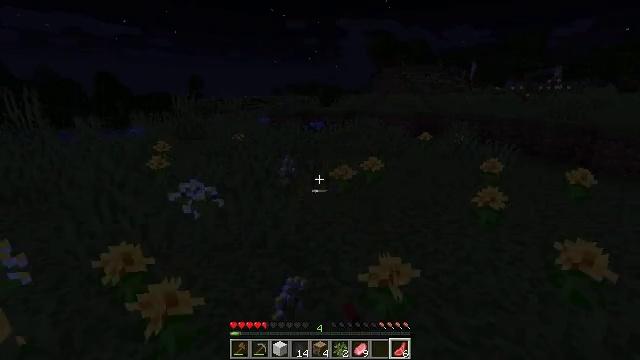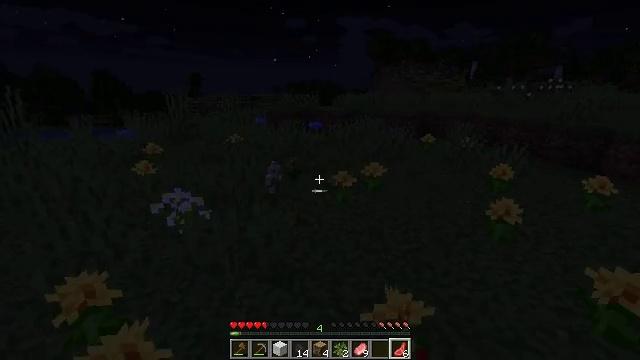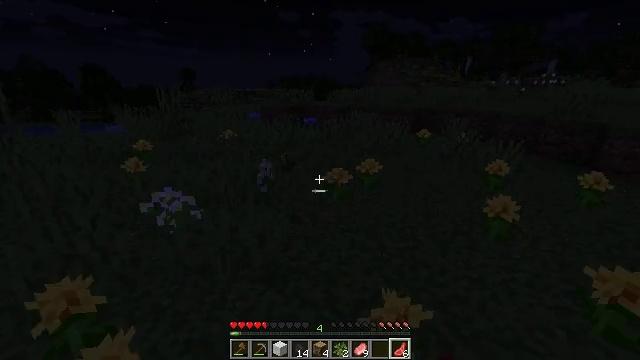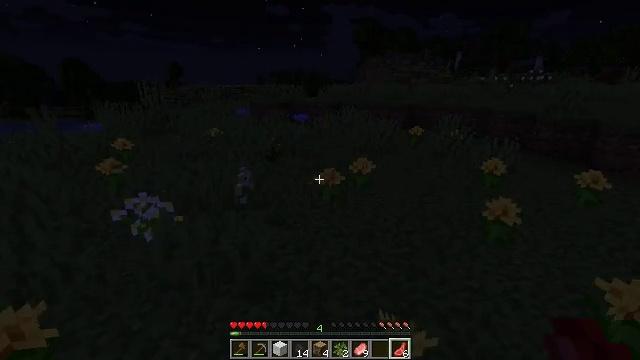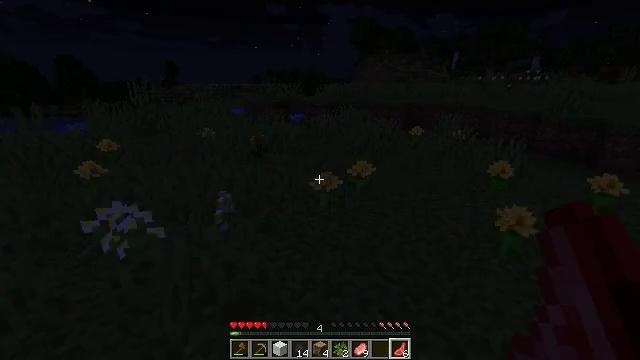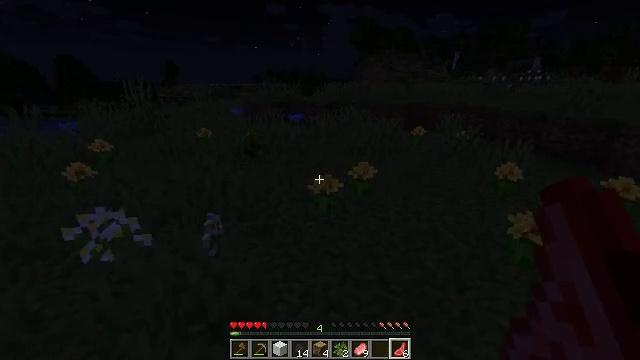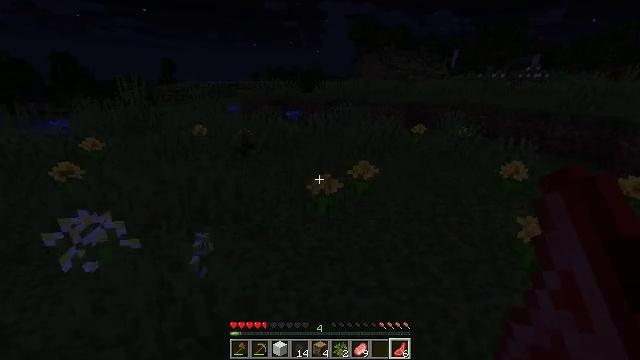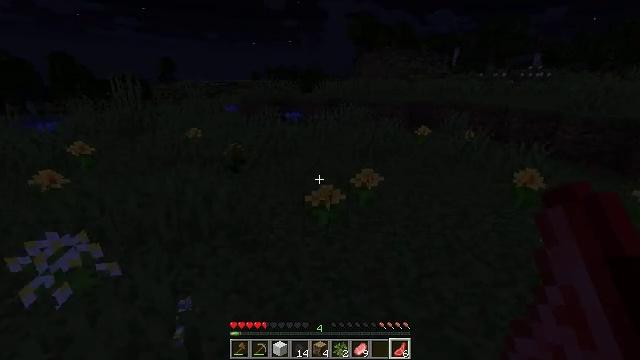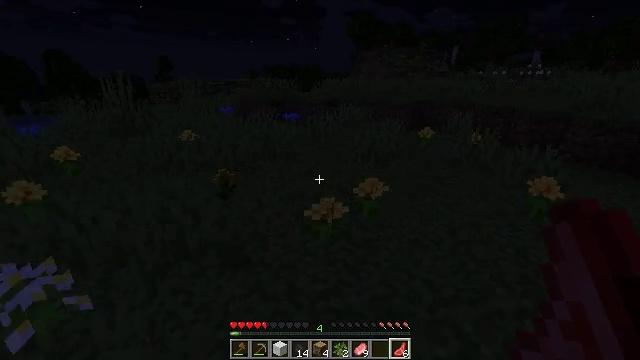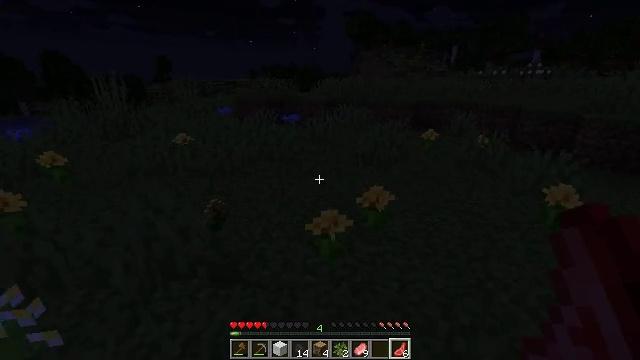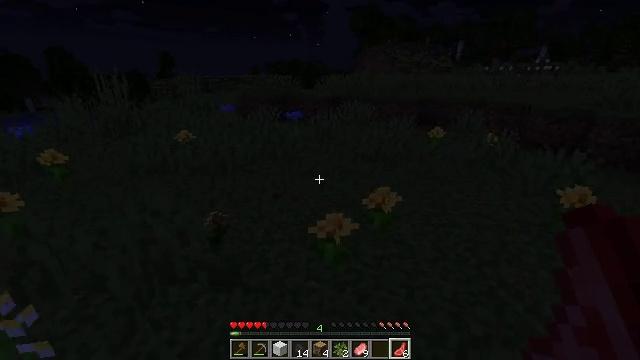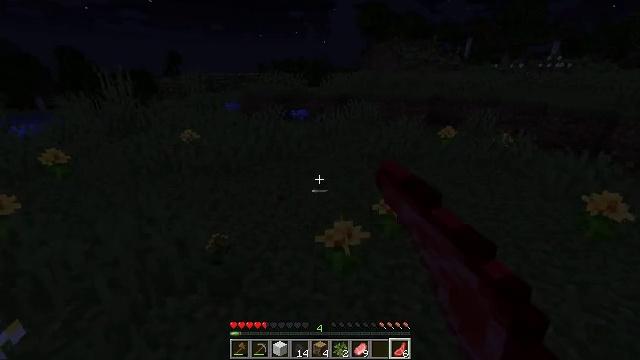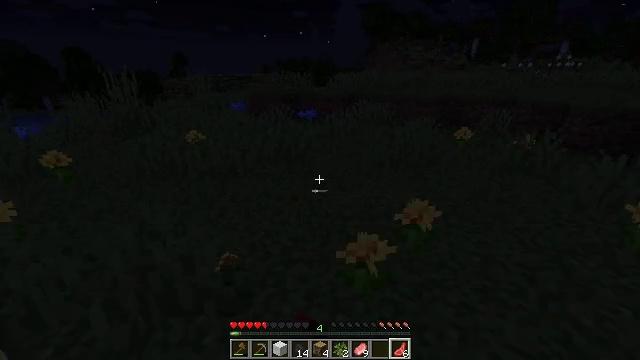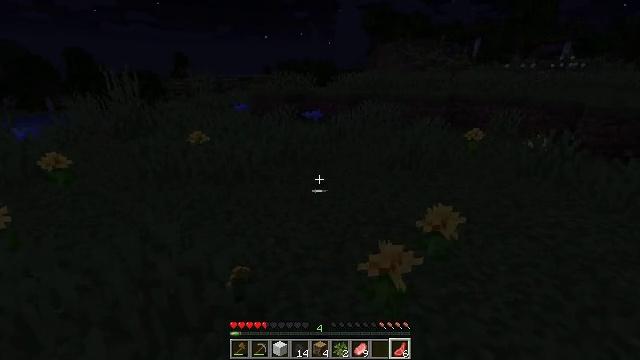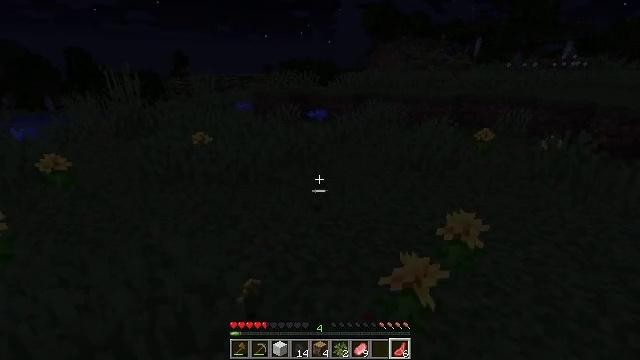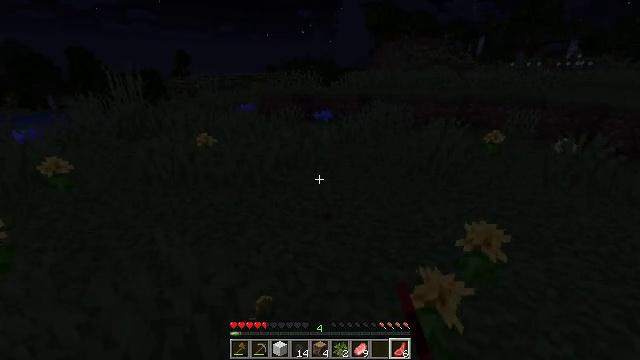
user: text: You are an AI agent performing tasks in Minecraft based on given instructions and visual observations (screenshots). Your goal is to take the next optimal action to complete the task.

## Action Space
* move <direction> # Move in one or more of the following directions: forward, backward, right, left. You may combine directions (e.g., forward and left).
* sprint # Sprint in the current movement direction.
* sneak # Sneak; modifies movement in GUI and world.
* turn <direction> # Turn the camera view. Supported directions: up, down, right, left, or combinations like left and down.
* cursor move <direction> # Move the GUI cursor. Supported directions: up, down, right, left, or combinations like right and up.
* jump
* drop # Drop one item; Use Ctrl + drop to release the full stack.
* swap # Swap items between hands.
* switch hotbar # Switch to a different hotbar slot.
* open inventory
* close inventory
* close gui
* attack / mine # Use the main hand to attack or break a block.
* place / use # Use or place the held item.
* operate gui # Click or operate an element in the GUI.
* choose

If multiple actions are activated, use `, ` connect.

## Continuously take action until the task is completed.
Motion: motion action
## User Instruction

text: Use the crafting table to craft light gray wool.
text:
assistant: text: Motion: move forward, attack / mine
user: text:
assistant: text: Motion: move forward, turn right and down, attack / mine
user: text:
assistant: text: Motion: move forward, turn right, attack / mine
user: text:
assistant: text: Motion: move forward, attack / mine
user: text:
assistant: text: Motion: move forward, attack / mine
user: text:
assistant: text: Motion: move forward, attack / mine
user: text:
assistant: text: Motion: move forward, attack / mine
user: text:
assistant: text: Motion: move forward, attack / mine
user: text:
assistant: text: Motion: move forward, attack / mine
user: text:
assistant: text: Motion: move forward, attack / mine
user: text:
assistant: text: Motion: move forward and move left, turn left
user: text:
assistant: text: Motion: move forward and move left
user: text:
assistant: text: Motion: move forward and move left
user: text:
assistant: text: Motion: move forward and move left
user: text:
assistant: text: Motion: move forward and move left
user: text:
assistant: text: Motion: move forward
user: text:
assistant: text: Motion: move forward
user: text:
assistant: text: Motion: move forward
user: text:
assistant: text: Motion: move forward
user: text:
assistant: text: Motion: move forward
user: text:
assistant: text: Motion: move forward
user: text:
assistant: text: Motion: move forward
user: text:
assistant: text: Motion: move forward
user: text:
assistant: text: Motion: move forward
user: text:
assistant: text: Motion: move forward
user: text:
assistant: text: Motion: move forward, sprint, turn right
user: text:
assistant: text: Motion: move forward, sprint, turn right
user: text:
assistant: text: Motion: move forward and move left, sprint, turn right
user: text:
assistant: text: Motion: move forward and move left, sprint
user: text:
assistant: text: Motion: move forward and move left